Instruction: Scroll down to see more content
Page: checkout_seats
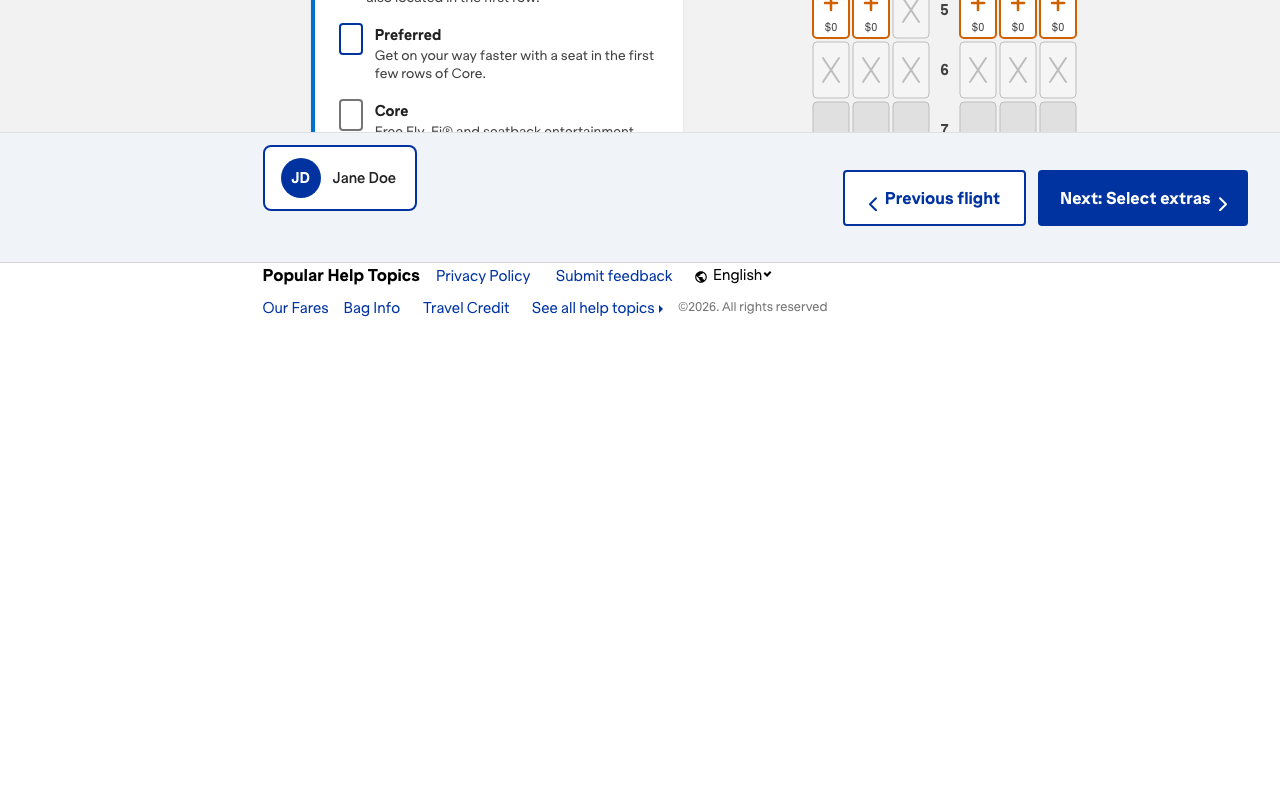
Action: scroll